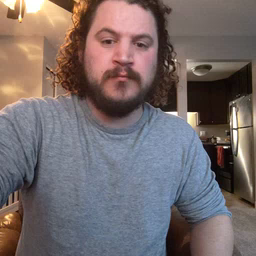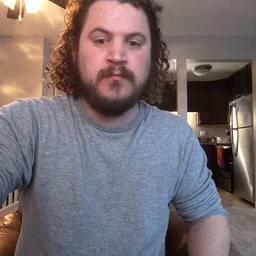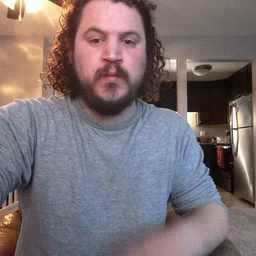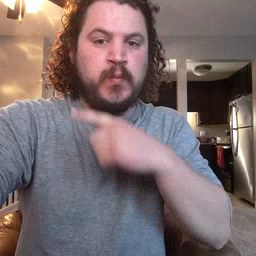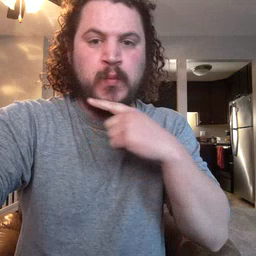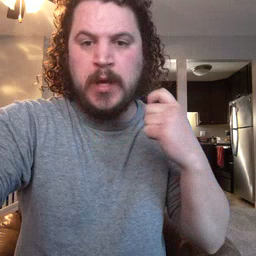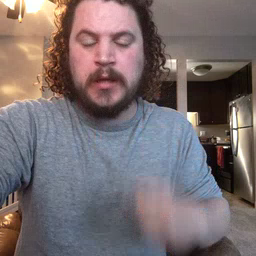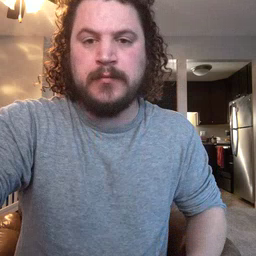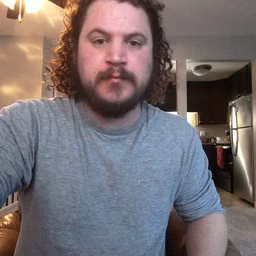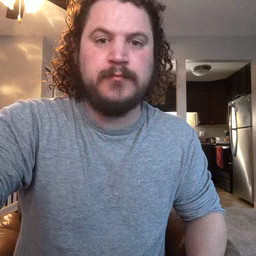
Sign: dry